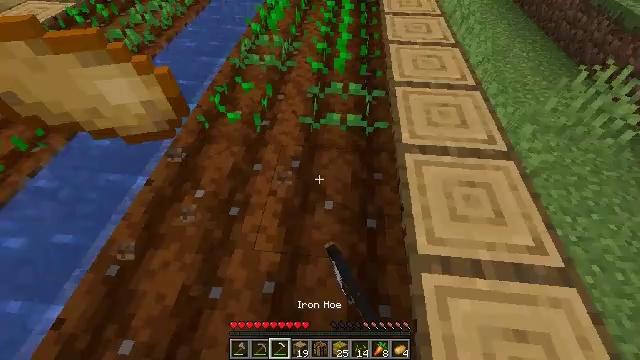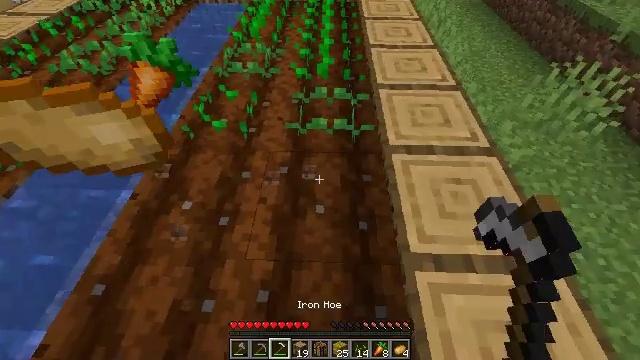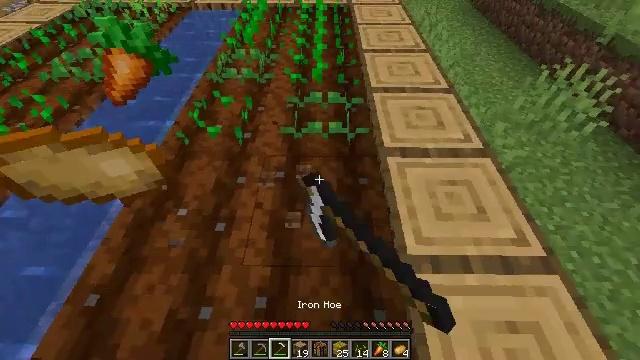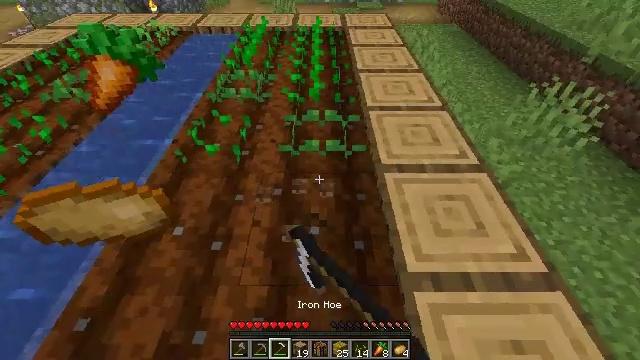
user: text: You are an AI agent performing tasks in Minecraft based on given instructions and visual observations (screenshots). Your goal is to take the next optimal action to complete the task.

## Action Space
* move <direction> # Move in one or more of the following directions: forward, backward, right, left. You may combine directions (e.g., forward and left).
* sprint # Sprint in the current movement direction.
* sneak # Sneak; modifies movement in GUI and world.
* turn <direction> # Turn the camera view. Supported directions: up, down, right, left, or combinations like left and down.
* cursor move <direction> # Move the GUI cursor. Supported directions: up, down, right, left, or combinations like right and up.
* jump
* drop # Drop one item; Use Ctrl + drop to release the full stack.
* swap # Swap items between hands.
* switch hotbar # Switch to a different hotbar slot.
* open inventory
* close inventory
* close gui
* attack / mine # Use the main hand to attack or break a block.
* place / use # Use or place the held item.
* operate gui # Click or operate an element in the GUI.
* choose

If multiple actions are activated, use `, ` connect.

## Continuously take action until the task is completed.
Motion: motion action
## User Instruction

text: Gather wheat by left-clicking on it.
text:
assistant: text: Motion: turn right and up, attack / mine
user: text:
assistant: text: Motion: turn right, attack / mine
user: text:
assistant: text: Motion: turn up, attack / mine
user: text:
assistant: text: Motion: attack / mine